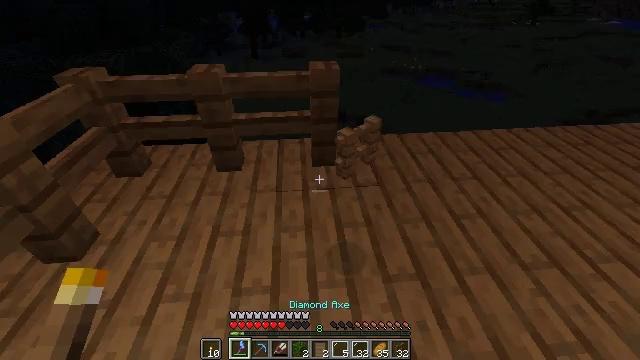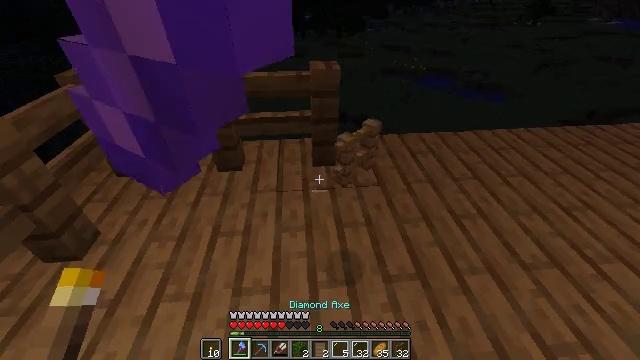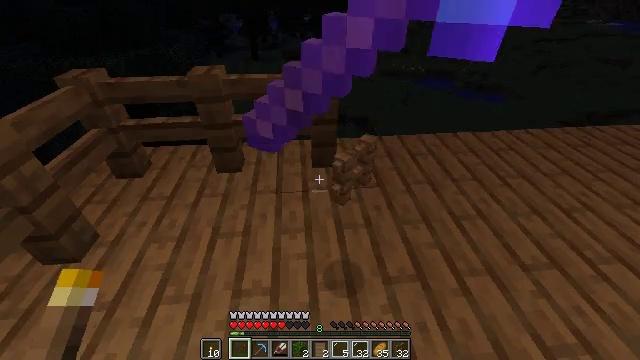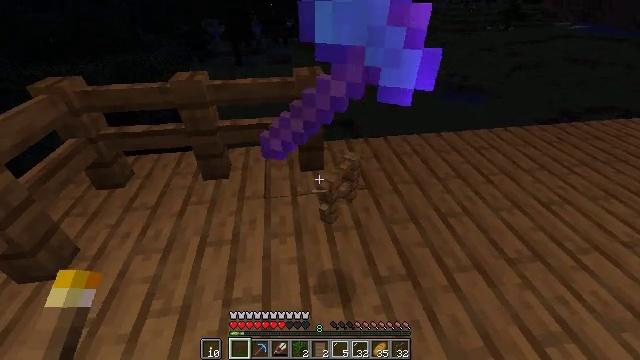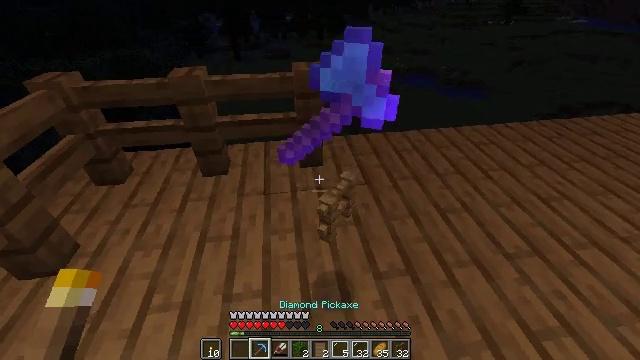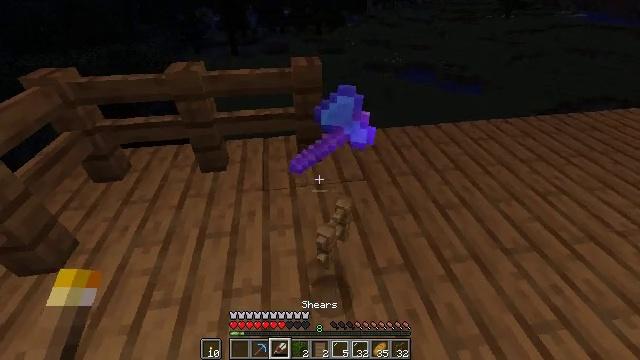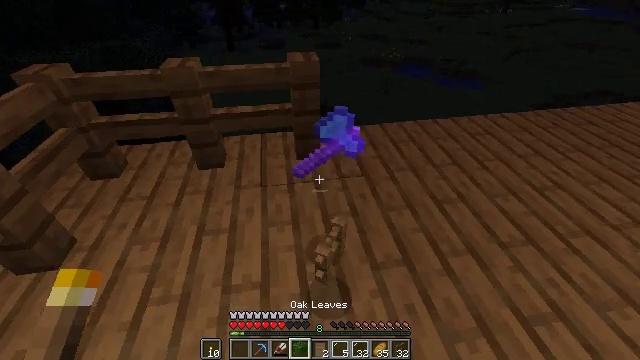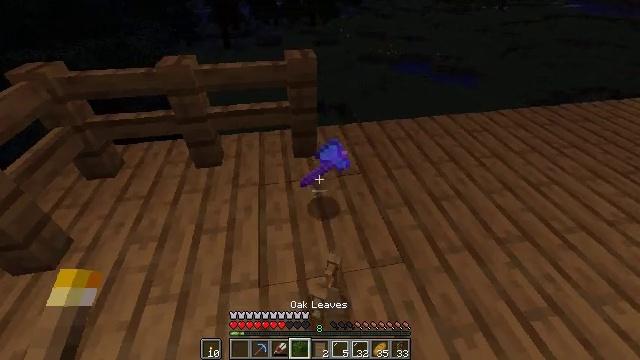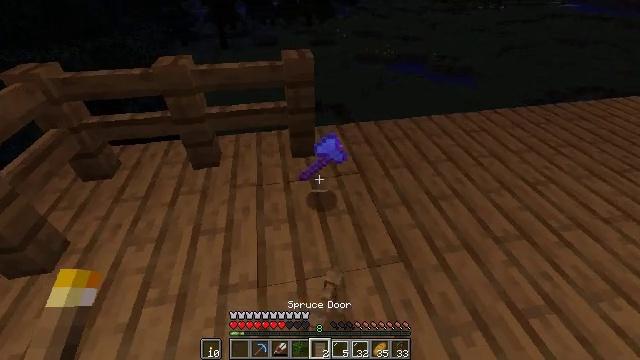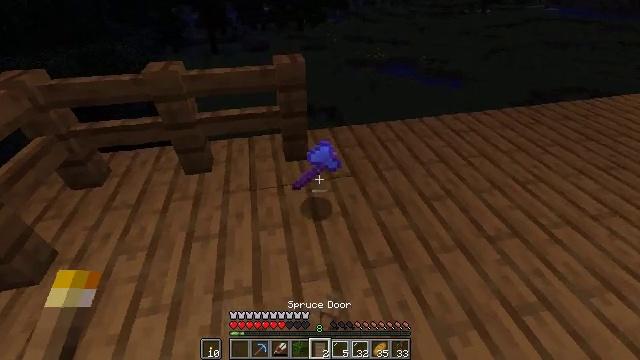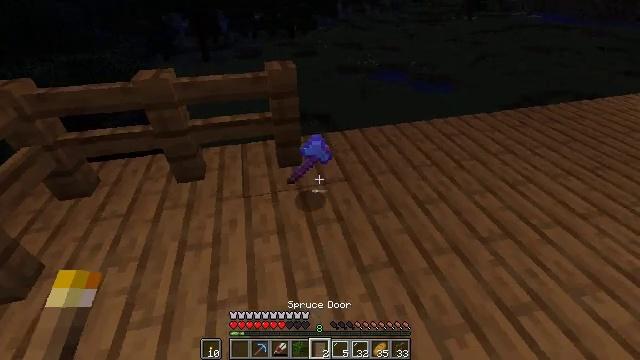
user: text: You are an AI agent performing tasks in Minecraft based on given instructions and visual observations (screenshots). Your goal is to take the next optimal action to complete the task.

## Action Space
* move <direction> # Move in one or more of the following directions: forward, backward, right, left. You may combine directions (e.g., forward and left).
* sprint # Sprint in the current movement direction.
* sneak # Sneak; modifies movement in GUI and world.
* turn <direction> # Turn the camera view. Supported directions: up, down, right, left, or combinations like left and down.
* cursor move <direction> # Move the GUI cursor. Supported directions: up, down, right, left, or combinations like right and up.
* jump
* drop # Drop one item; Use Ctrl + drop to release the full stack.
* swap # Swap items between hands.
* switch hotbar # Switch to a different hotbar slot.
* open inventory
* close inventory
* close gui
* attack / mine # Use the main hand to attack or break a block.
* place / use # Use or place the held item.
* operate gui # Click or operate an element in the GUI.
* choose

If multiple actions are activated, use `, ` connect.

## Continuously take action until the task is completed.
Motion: motion action
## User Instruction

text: Drop oak leaves.
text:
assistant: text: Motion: no_op
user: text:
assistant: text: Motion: no_op
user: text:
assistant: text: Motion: turn right
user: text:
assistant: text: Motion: no_op
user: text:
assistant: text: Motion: no_op
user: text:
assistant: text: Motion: drop
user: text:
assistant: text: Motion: drop
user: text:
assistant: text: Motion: drop
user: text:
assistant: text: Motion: turn right
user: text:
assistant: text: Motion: turn right and up
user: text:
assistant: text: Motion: no_op